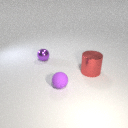
small purple rubber sphere to the right of small purple metal sphere